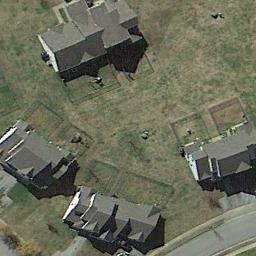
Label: medium_residential